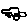
Label: car